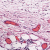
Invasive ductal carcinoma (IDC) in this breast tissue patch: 0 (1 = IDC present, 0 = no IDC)